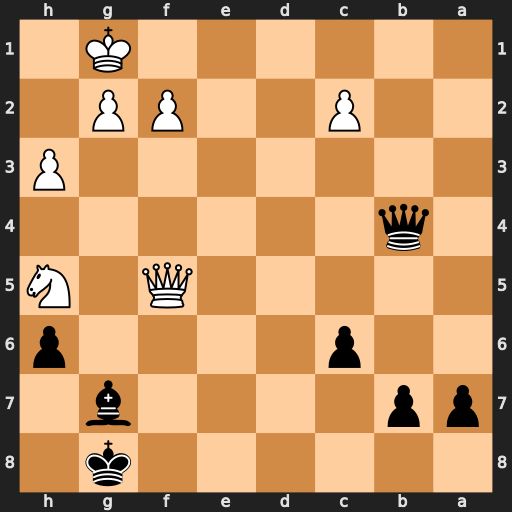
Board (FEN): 6k1/pp4b1/2p4p/5Q1N/1q6/7P/2P2PP1/6K1
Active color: b
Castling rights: -
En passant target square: -
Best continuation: Qe1+ Kh2 Qe5+ Qxe5 Bxe5+